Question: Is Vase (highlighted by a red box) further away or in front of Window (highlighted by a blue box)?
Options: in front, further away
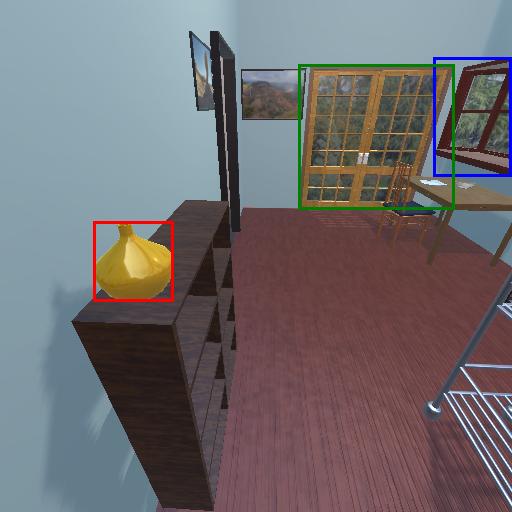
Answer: in front